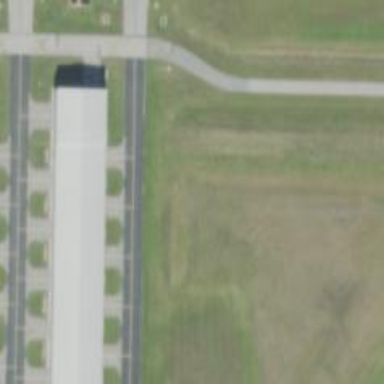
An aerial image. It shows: View of taxiway at the airport.